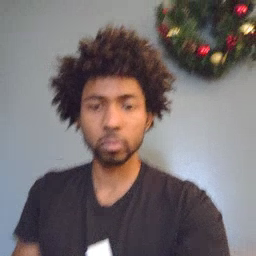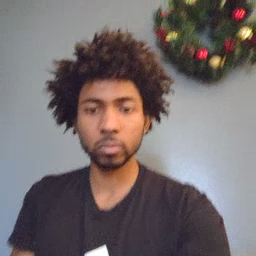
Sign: pool